Aerial crown-view tile of a tropical tree (Barro Colorado Island, Panama), acquired 20250317:
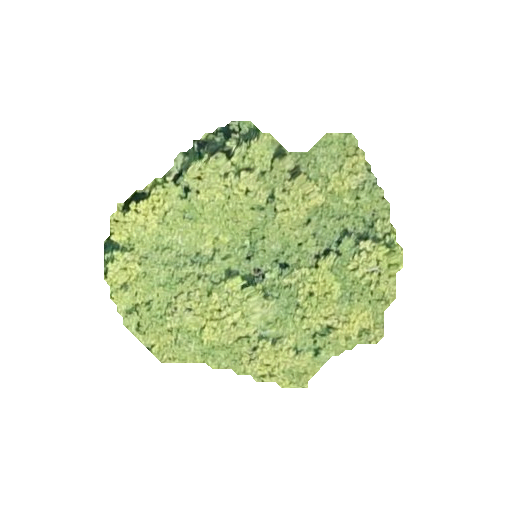
Species: Tachigali panamensis
GBIF accepted scientific name: Tachigali panamensis
Crown area: 85.585 m²